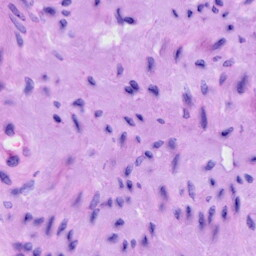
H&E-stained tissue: Cervix